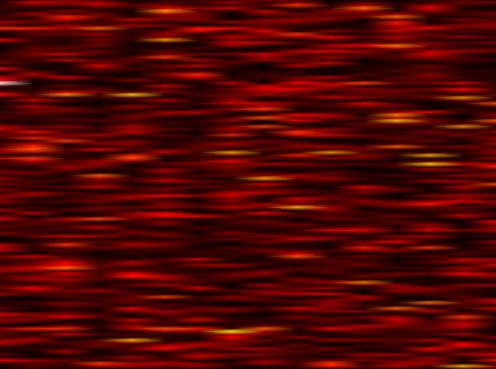
Label: FBMC